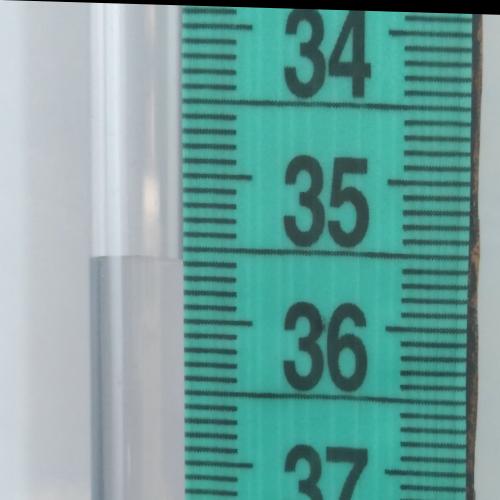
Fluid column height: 35.6 cm